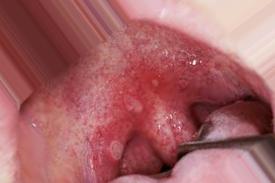
Condition: Mouth Ulcer